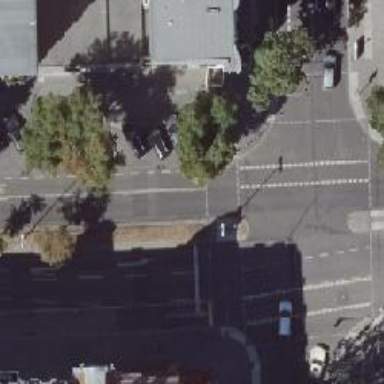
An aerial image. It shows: Traffic island located on footway.